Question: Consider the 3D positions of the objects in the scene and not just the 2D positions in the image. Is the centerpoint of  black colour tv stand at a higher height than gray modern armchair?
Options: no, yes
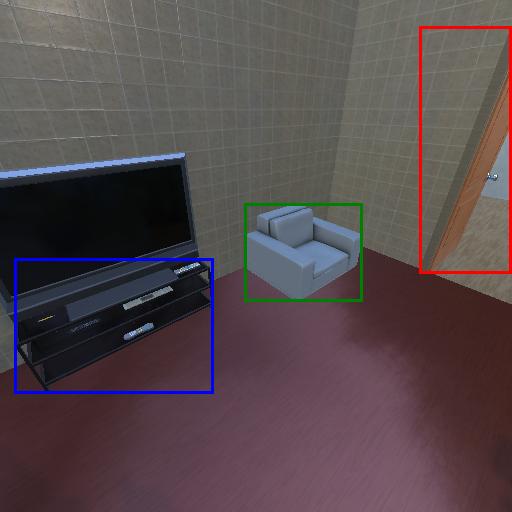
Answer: no